Question: I am developing an app that initially displays a table. You tap a cell in the table and the cell expands, showing a table view inside the cell. To do this I implemented the UITableView delegate inside the custom UITableViewCell.
I would like to now have a selection on a cell in the second table view to expand the cell and show another table (two levels drop). Is this possible? Would I just create a table on selection (didSelectRowAtIndexPath in the custom cell class)? Where would I put the table methods for it?

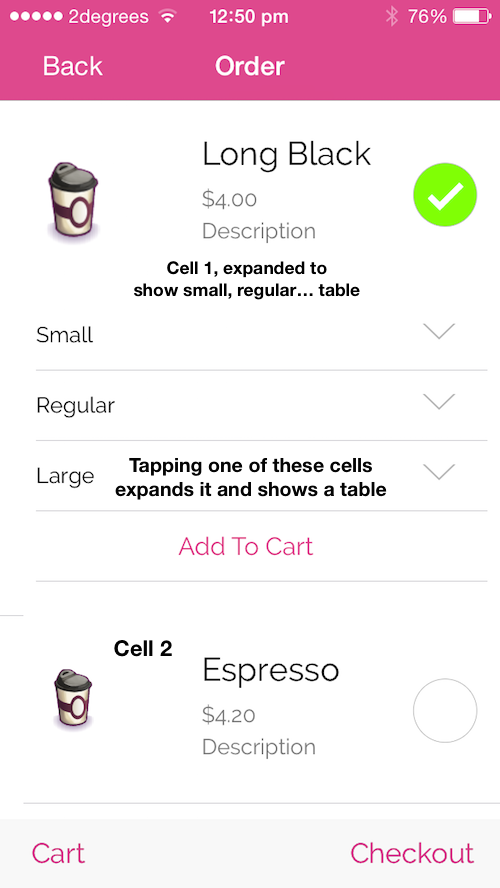
Answer: > : You should not embed UIWebView or UITableView objects in UIScrollView objects. If you do so, unexpected behavior can result because touch events for the two objects can be mixed up and wrongly handled. <URL>
As UITableViews subclasses UIScrollViews this applies here too.
What you want can be achieved by using section header views for the coffee displaying view and custom cells for the options.
Or using custom cells for he coffee views and section footer views for the options.